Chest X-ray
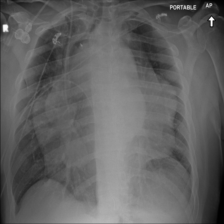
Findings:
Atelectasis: negative
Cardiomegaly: negative
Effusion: negative
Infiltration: negative
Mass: positive
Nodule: negative
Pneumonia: negative
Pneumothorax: negative
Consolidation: negative
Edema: negative
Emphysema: negative
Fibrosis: negative
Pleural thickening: negative
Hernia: negative